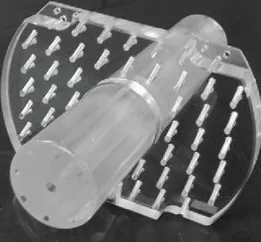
A custom 30 millimeter diameter interstitial vaginal cylinder with perineal template.
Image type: radiology (ct)